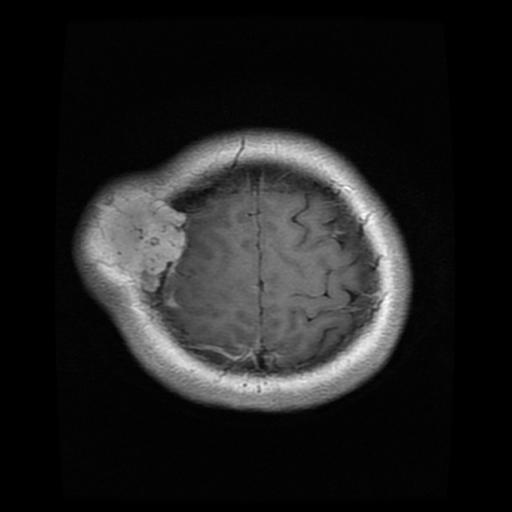
Label: meningioma